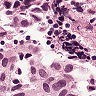
Metastatic tissue present: yes